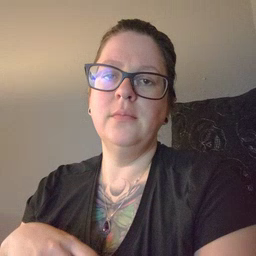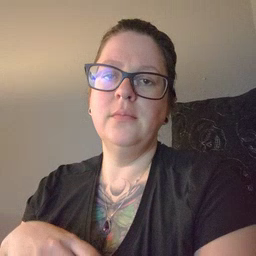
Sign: owl